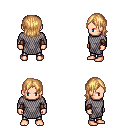
a pixel art fantasy rpg character, male body template, human, light skin, chain mail, metal pants, light blonde long bangs hairstyle, cloth bracers, four views (front, back, left, right), 2x2 character sprite sheet, small pixel art, hard edges, no anti-aliasing